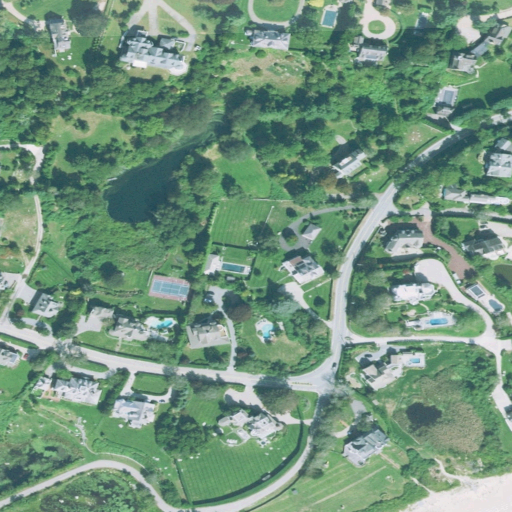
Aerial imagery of mountain in Rhode Island named Watch Hill containing medium intensity development, low intensity development, mixed forest, grassland, deciduous forest, high intensity development, evergreen forest, herbaceous wetlands, open development, woody wetlands, and barren land